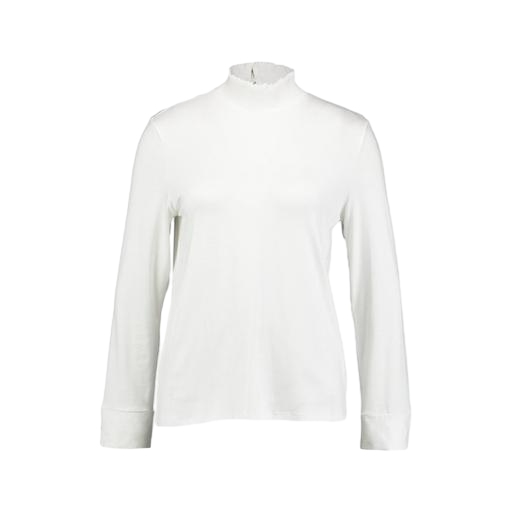
white plus size mock-neck top only macy, white polo-neck top, high-neck top, white background